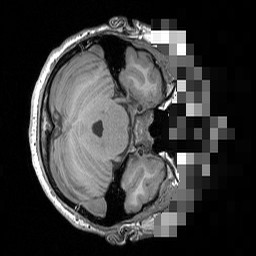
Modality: T1w
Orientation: axial
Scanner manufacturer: siemens
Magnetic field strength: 3 T
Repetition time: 1.5 s
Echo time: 0.00291 s